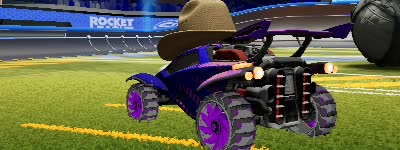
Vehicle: octane